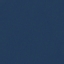
Land use / land cover class: SeaLake